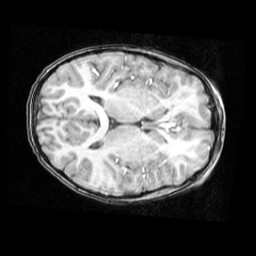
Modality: T1w
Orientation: axial
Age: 9
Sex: male
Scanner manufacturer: ge
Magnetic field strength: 1.5 T
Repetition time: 0.03333 s
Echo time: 0.008 s